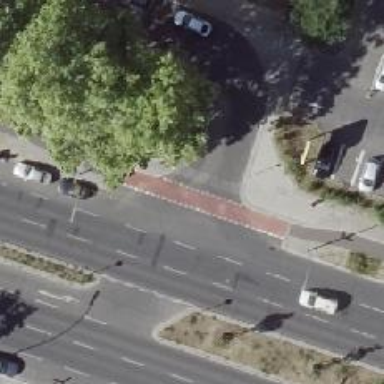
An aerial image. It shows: Asphalt cycleway with uncontrolled crossing.